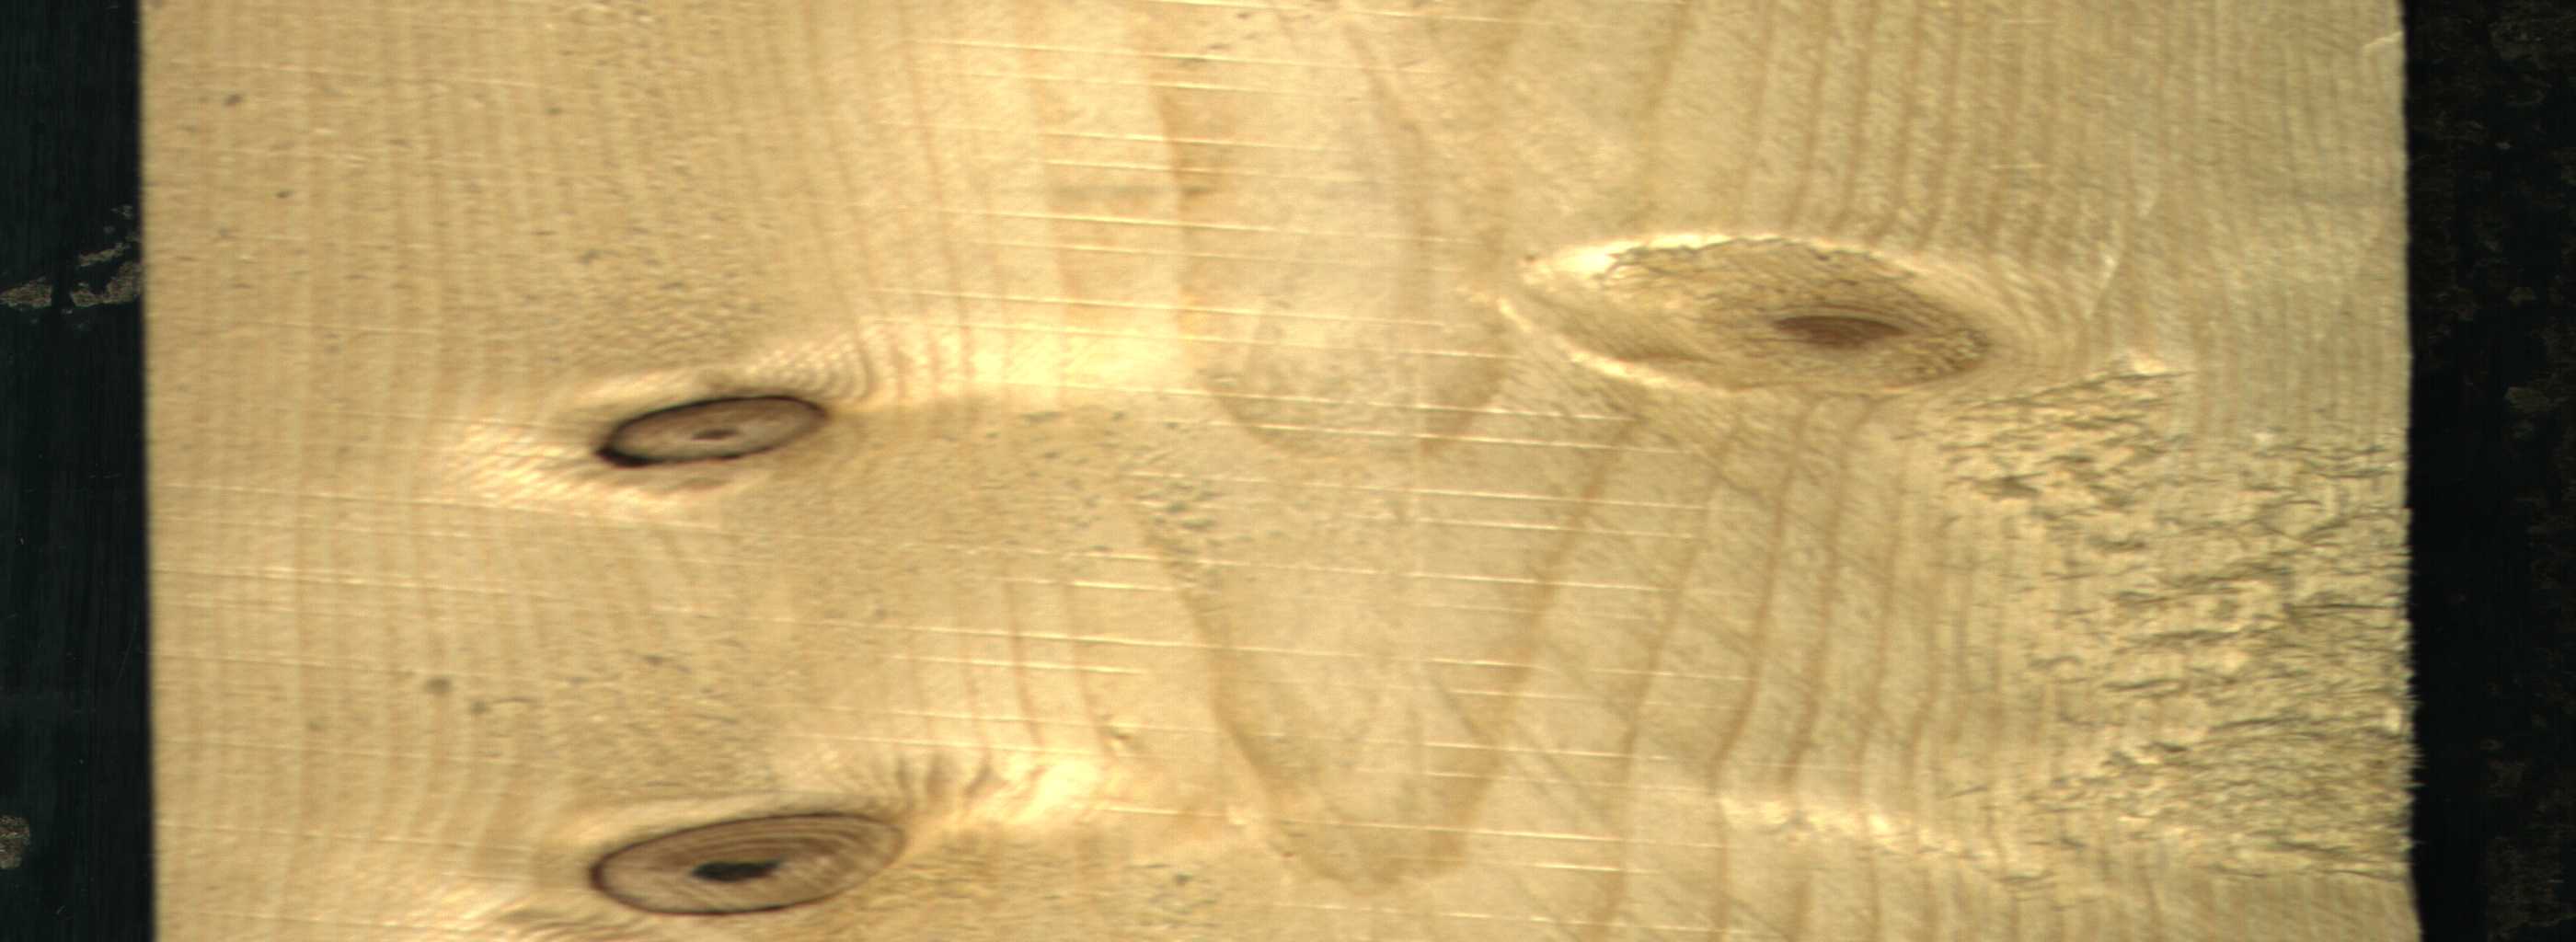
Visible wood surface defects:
Dead_Knot
Dead_Knot
Live_Knot